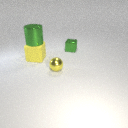
small yellow metal sphere in front of small green metal cube